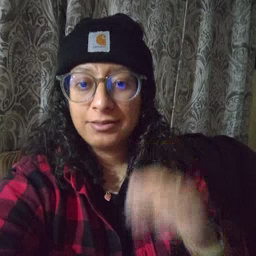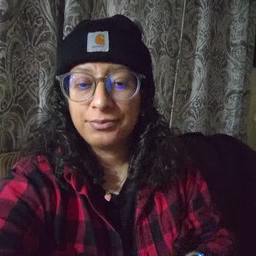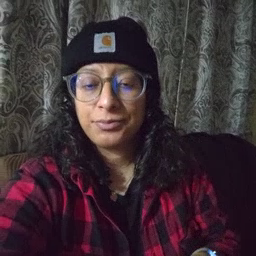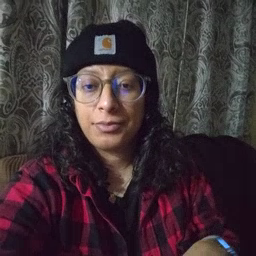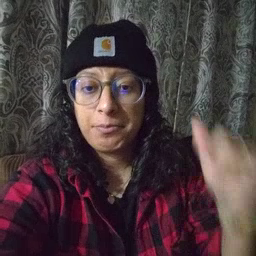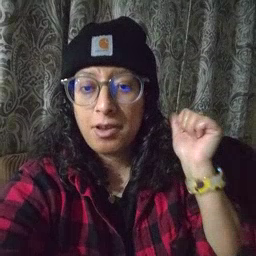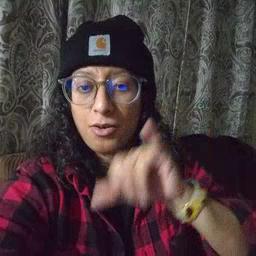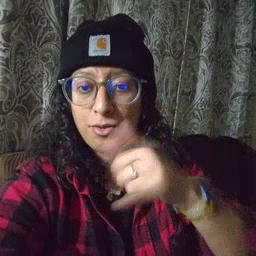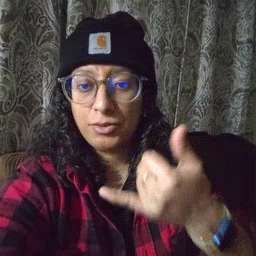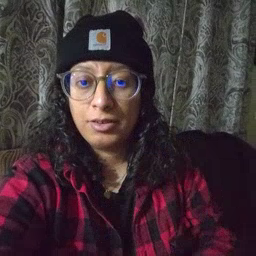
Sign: backyard